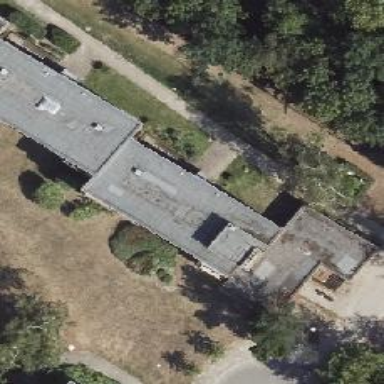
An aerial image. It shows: Flat-roofed building with tar paper covering.